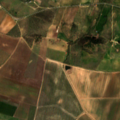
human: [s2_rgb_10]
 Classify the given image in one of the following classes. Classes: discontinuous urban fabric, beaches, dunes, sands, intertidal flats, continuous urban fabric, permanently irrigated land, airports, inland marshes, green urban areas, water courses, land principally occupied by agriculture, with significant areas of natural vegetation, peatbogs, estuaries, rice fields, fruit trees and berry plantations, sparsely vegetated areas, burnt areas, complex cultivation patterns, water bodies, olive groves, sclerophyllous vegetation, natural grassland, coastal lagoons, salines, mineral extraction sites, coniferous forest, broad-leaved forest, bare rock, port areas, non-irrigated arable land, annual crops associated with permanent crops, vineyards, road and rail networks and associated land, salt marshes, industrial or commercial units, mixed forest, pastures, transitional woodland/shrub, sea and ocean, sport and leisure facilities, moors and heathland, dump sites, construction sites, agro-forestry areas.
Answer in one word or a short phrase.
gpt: non-irrigated arable land, vineyards, olive groves, complex cultivation patterns